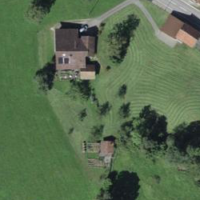
EUNIS habitat code: 24
Species observed at this site:
Katha depressa
Alcis repandata
Cosmorhoe ocellata
Mythimna conigera
Phragmatobia fuliginosa
Pareulype berberata
Aplocera praeformata